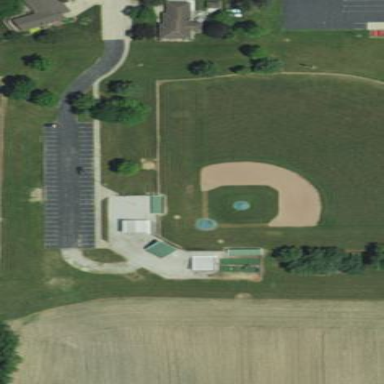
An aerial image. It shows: Sports centre specializing in baseball.